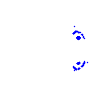
Particle: pion